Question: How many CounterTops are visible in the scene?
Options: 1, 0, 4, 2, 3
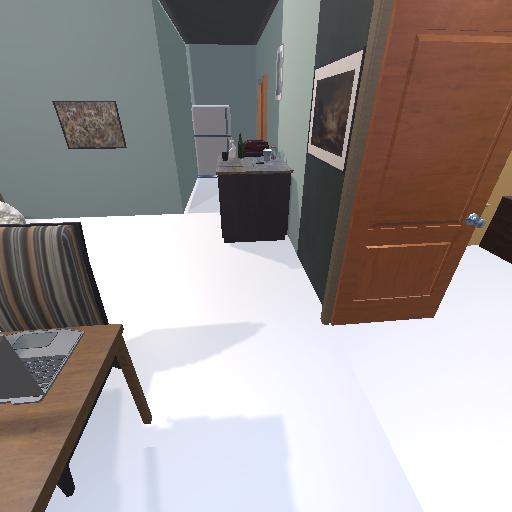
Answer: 1